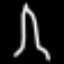
Label: The Eiffel Tower